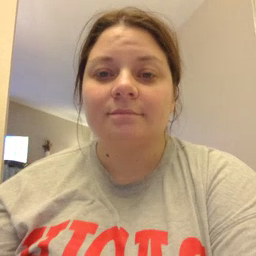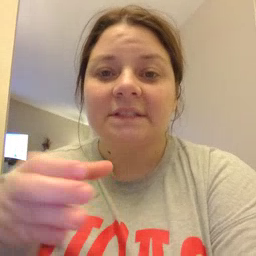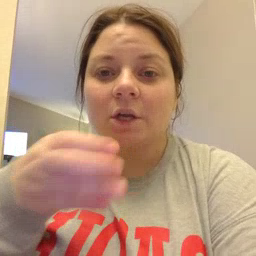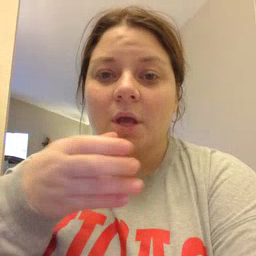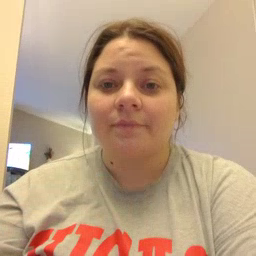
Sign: cereal